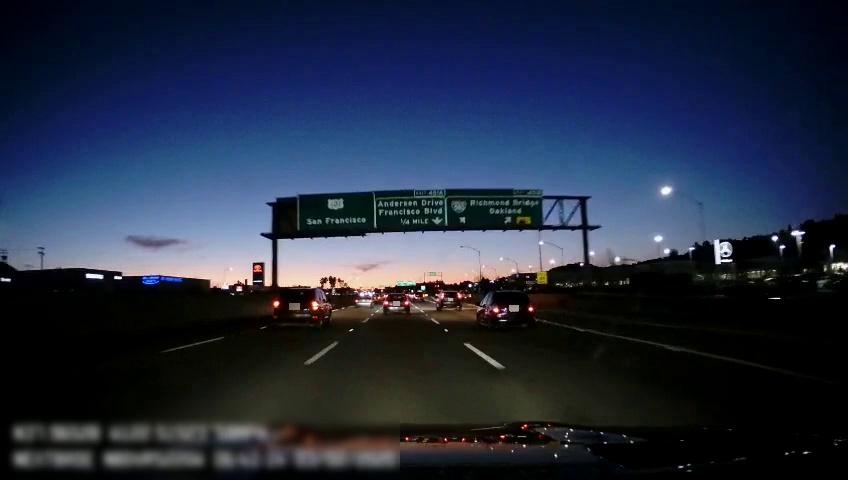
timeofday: Night
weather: Other
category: Drivable Space
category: Vehicles | SUV
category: Vehicles | SUV
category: Vehicles | SUV
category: Vehicles | Car
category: Vehicles | Car
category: Vehicles | Car
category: Lanes | Current Lane
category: Lanes | Current Lane
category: Lanes | Alternate Lane
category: Lanes | Alternate Lane
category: Lanes | Alternate Lane
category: Lanes | Alternate Lane
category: Traffic | Signs
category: Traffic | Signs
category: Traffic | Signs